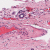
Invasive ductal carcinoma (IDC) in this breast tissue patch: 0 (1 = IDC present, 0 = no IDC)